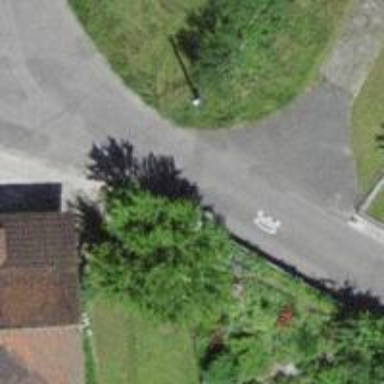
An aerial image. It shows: Asphalt road in residential area.